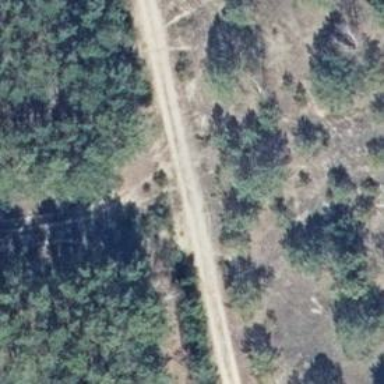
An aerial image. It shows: Sandy track road with grade4 tracktype.